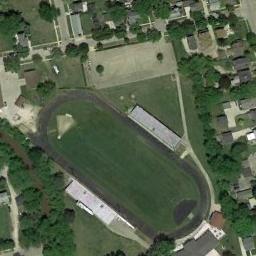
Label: ground_track_field